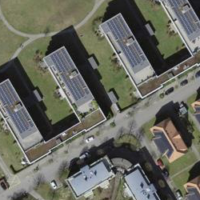
EUNIS habitat code: 54
Species observed at this site:
Taxus baccata